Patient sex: M
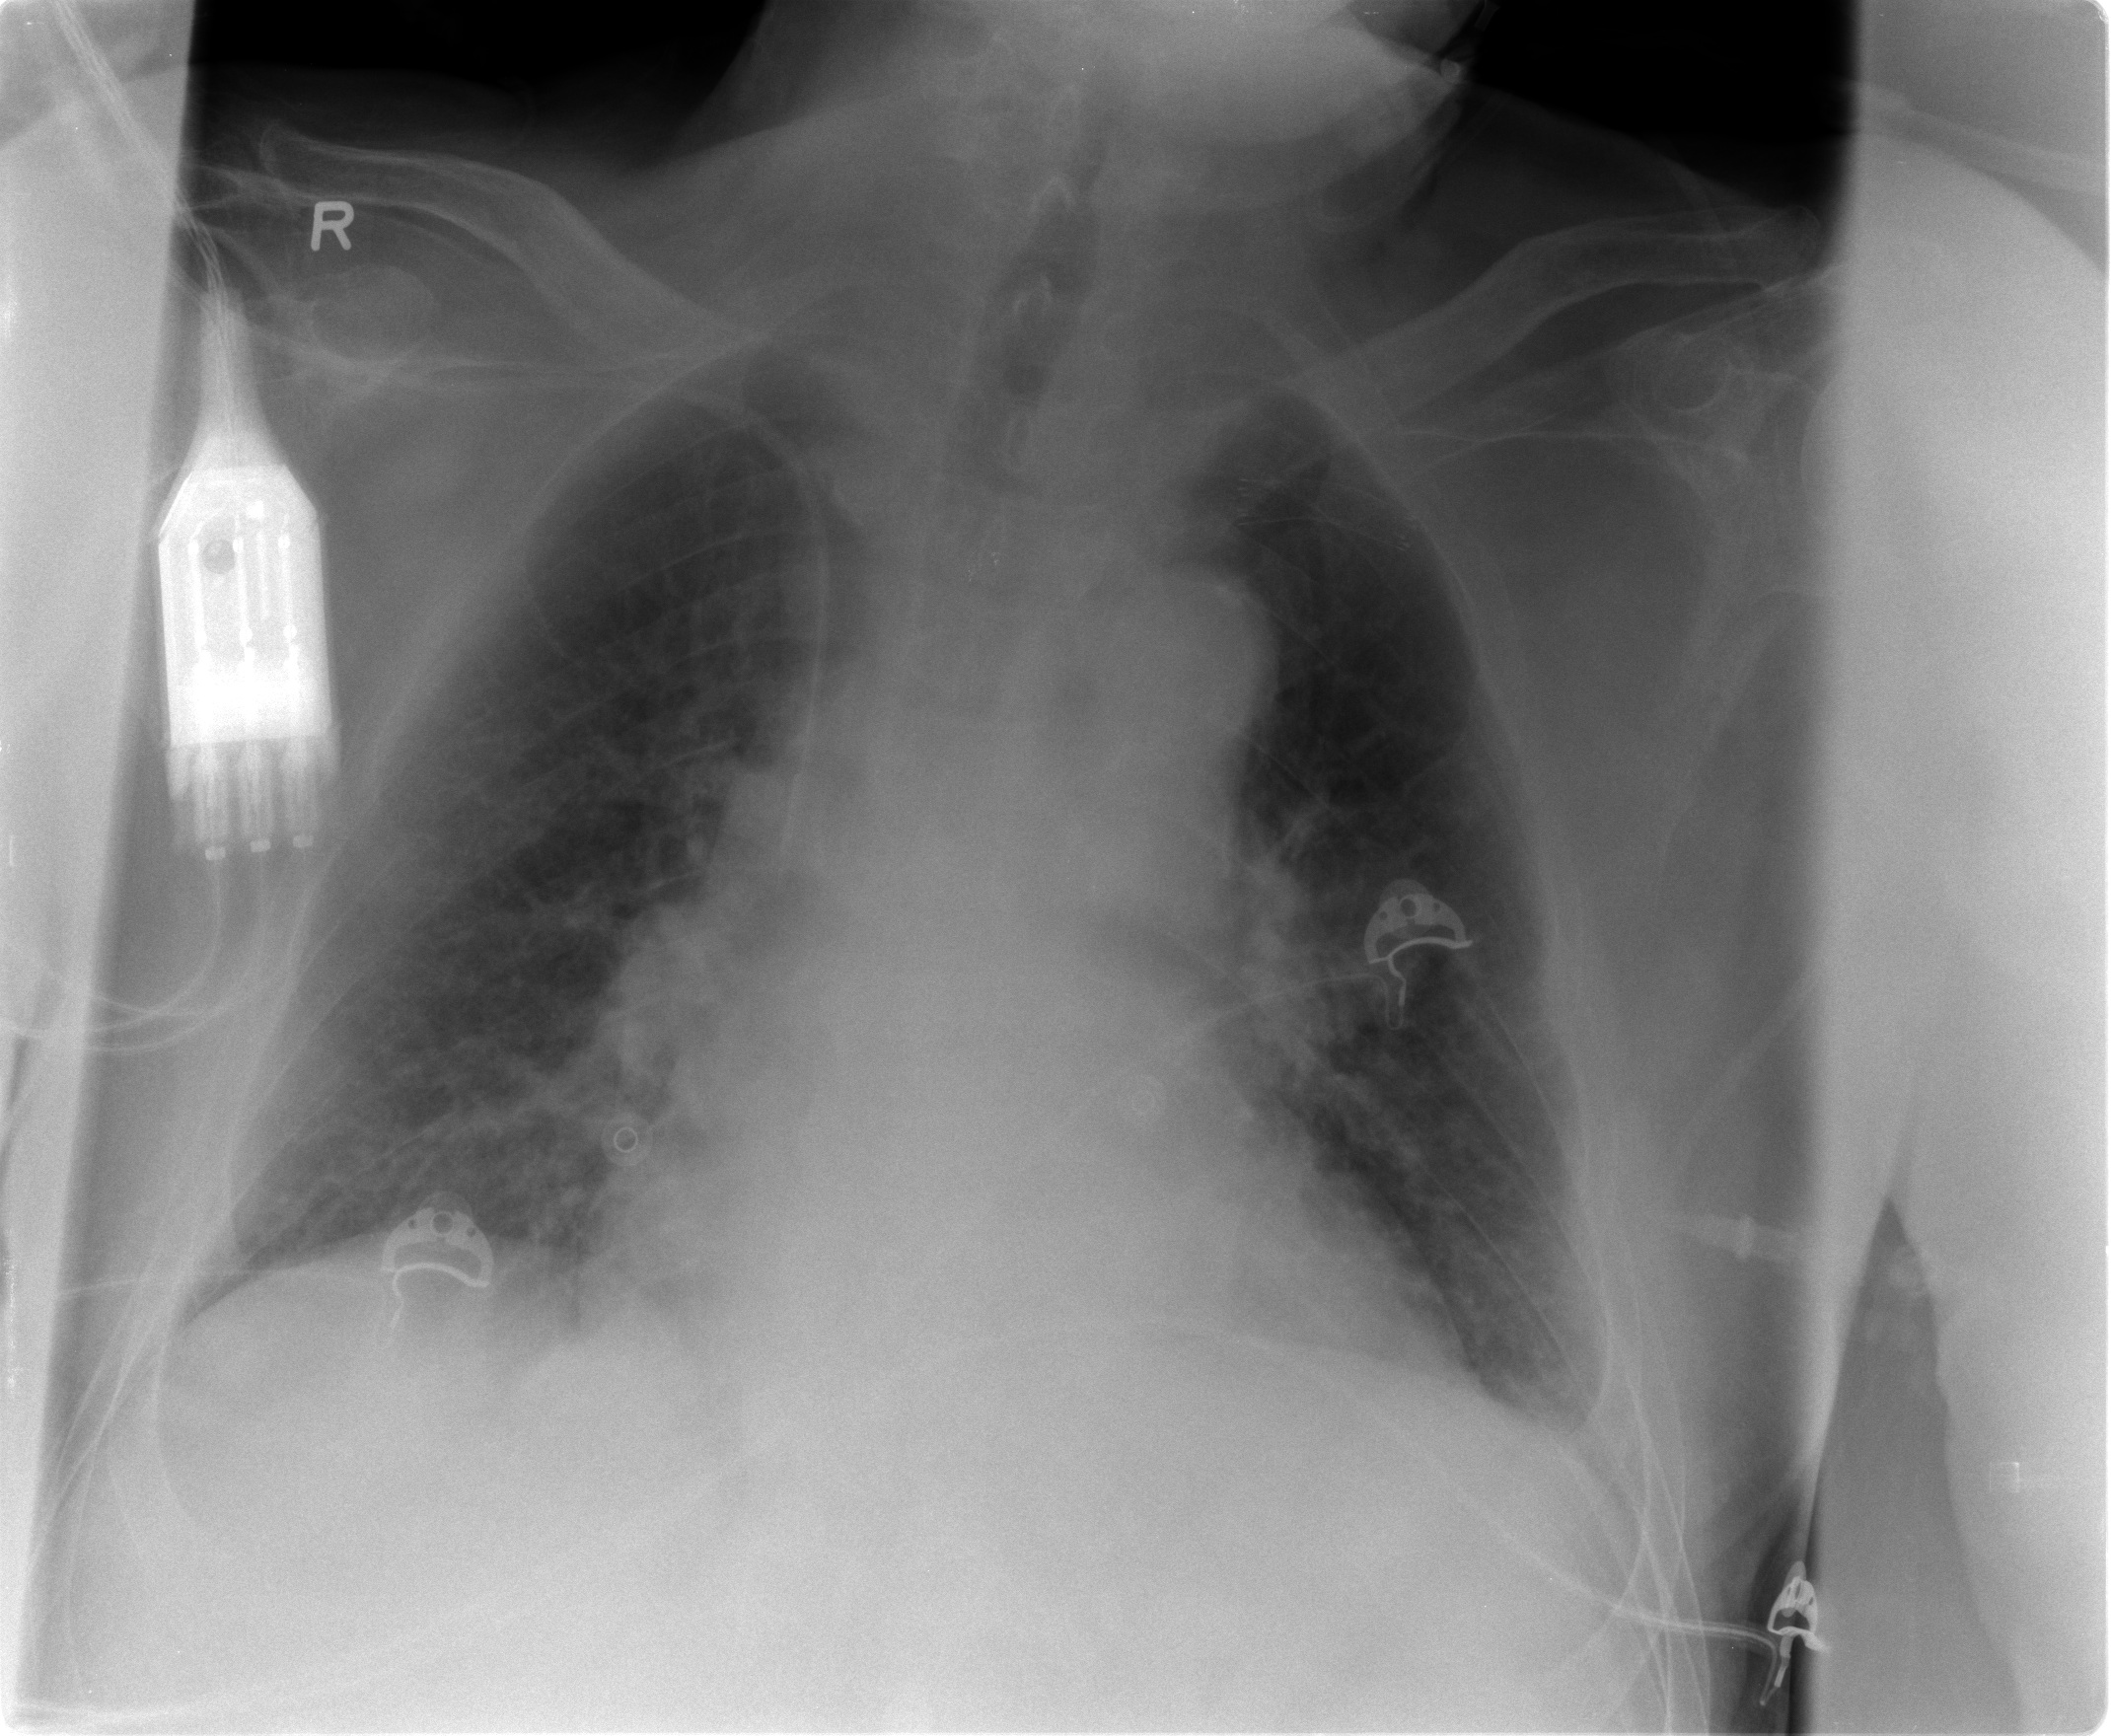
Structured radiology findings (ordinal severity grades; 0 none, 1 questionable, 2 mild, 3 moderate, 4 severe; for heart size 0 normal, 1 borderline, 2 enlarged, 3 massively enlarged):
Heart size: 2
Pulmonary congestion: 2
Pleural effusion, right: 0
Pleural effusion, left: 1
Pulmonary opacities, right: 3
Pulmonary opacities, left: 2
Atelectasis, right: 1
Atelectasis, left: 1